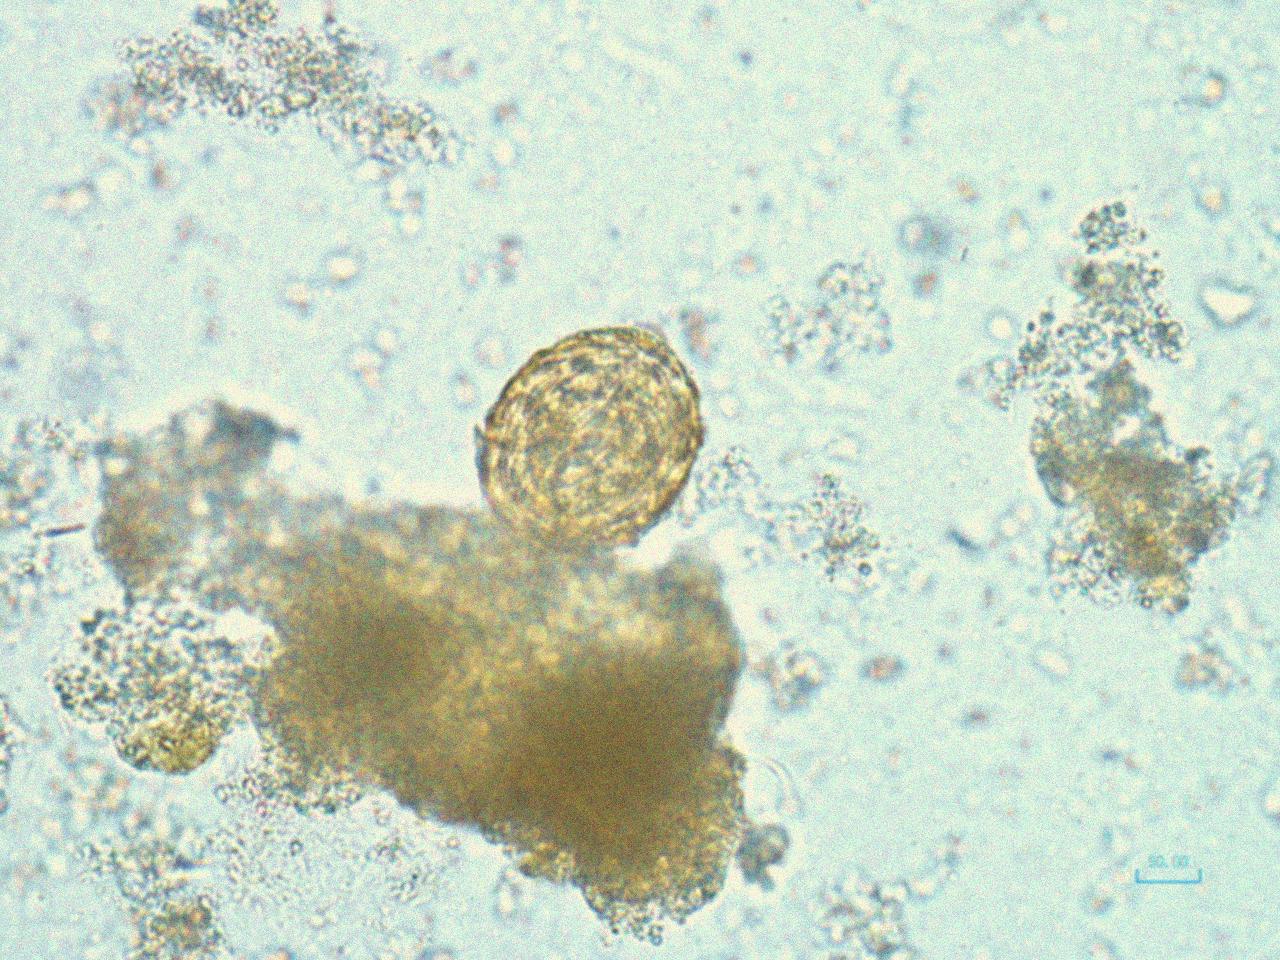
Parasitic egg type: Ascaris lumbricoides